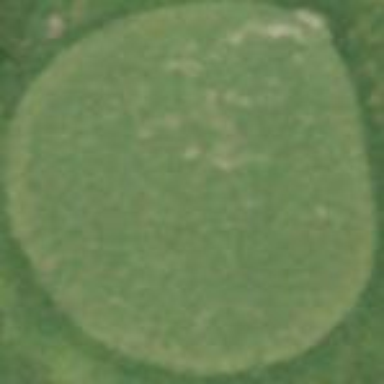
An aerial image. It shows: Green golf area with grass land use.